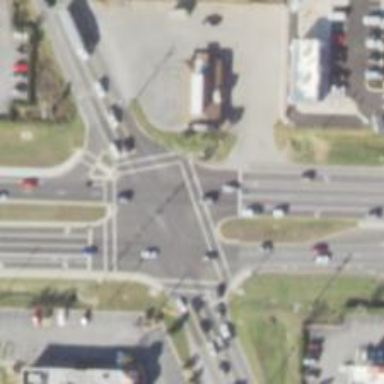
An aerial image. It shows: Marked crossing with lines on the road.